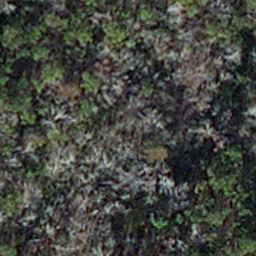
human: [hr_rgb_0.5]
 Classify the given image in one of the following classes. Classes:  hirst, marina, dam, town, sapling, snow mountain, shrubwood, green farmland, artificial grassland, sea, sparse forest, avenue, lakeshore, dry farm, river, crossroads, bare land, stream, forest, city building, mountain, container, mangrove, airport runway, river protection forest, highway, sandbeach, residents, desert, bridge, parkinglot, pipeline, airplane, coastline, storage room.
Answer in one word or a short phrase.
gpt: sapling